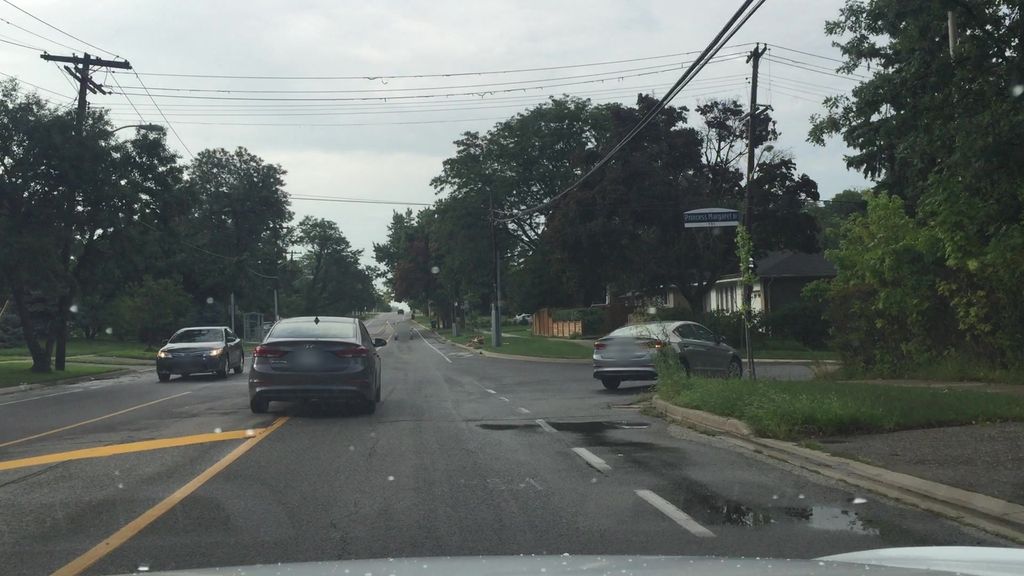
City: toronto